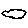
Label: cloud